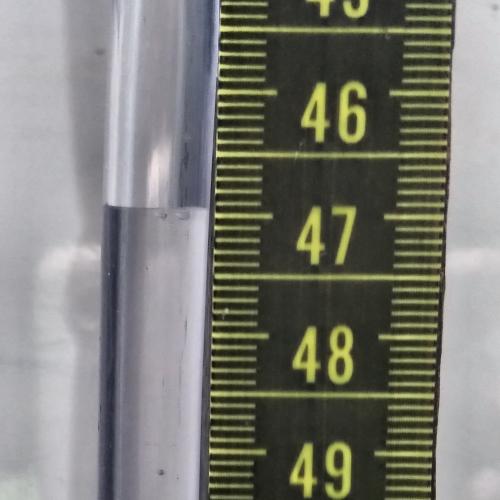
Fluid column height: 47.0 cm